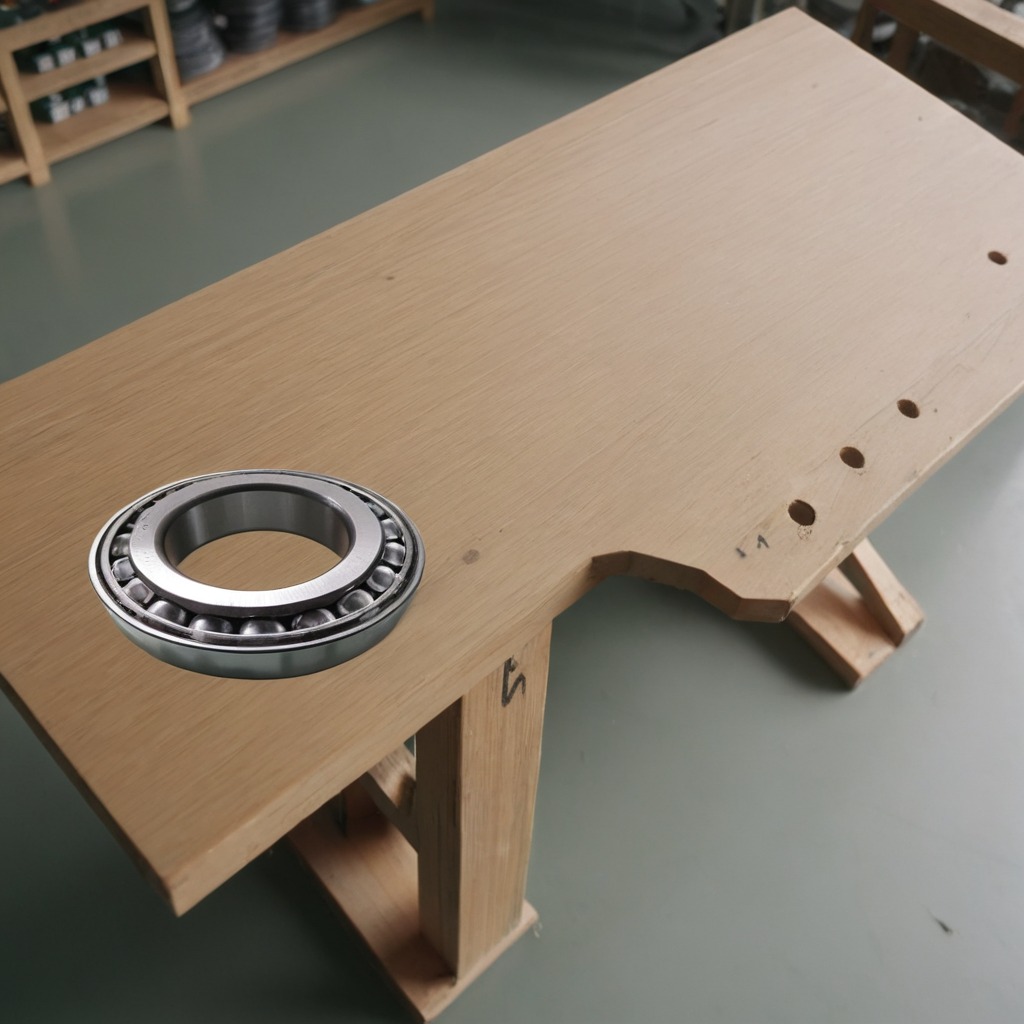
A metal ball bearing lies on a workbench inside a coastal fishing gear workshop.